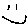
Label: smiley face